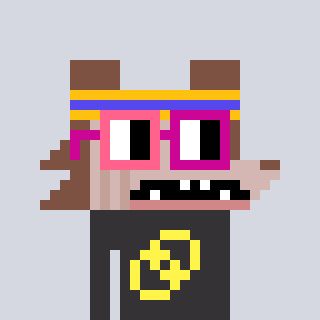
a pixel art character with square pink and red glasses, a werewolf-shaped head and a grayscale-colored body on a cool background